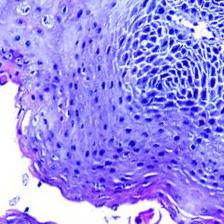
Diagnosis: OSCC